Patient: sex F, age 56
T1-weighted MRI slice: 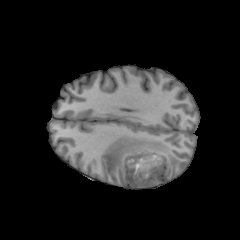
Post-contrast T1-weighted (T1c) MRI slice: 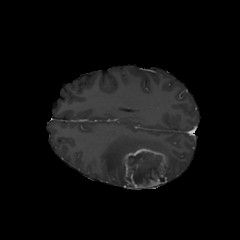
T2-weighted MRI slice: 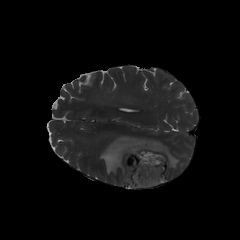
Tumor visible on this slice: yes
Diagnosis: Glioblastoma, IDH-wildtype
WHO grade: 4